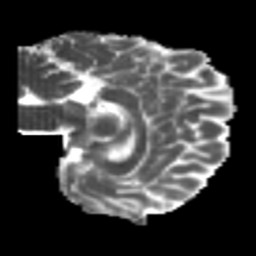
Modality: MD
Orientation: sagittal
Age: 25
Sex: female
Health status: healthy
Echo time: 0.074 s